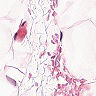
Metastatic tissue present: no